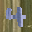
Label: 4